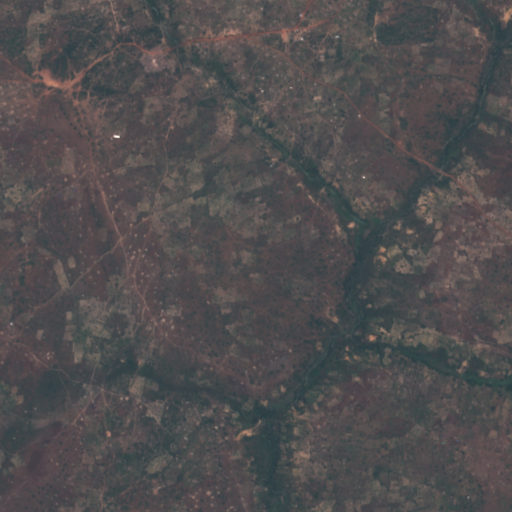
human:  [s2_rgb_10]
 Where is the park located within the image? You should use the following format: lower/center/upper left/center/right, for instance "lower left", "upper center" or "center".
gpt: The park is located in the upper center of the image.
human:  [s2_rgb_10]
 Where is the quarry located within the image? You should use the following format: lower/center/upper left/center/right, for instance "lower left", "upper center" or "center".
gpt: The quarry is located in the upper center of the image.
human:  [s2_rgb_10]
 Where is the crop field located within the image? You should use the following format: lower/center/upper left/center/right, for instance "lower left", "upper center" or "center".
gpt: There is no crop field in the image.